Question: I have a query which displays information from a table like this.
'''
SELECT tag.label, inputs.input_raw, inputs.unix_timestamp, tag.inverted FROM inputs
JOIN tag
ON tag.tag_id = inputs.tag_id
WHERE (inputs.tag_id = 92084)
AND (inputs.date_time > dateadd(day,-1,getdate()))
ORDER BY date_time DESC
'''

I would like to write a query which would do two things.
I need a count of every time input_raw switches from '0' to '1'.
I also need a total time of the pump running, using the unix_timestamp ie. when the input_raw = 1.
Does anyone have any ideas.
I would settle for an algorithm to use php to get the results I need but I've hit a brick wall and haven't been able to figure it out.
Thanks
EDIT: The table also contains a date_time field which matches the value of the unix_timestamp if there is a date_time method that can be used>
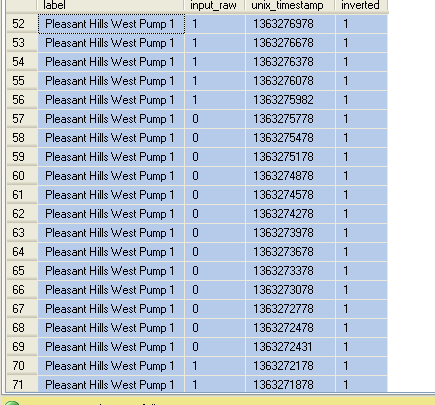
Answer: You want to use the 'Lead' or'Lag' function to compare the current result with either the previous or next. These functions, however, are introduced in SQL Server 2012.
With the help of <URL> that counts every change from 0 to 1.
'''
;WITH x AS
(
SELECT
1 AS ldOffset, -- equiv to 2nd param of LEAD
1 AS lgOffset, -- equiv to 2nd param of LAG
NULL AS ldDefVal, -- equiv to 3rd param of LEAD
NULL AS lgDefVal, -- equiv to 3rd param of LAG
ROW_NUMBER() OVER (ORDER BY unix_timestamp) AS row,
label,
input_raw,
unix_timestamp,
inverted
FROM inputs
)
SELECT
COUNT(1)
FROM x
LEFT OUTER JOIN x AS xLg
ON x.row = xLg.row + x.lgOffset
WHERE xLg.input_raw = 0 AND x.input_raw = 1;
'''
You can use the same 'Lag' function to calculate the difference between the current timestamp and the previous timestamp.
<URL> should show how to get the total time the pump is running (you'll have to define 'running' yourself. This query now assumes that going from 0 to 1 or staying 1 is running. You should also double check my timestamp calculations cause I've never used unix timestamps before.
'''
;WITH x AS
(
SELECT
1 AS ldOffset, -- equiv to 2nd param of LEAD
1 AS lgOffset, -- equiv to 2nd param of LAG
NULL AS ldDefVal, -- equiv to 3rd param of LEAD
NULL AS lgDefVal, -- equiv to 3rd param of LAG
ROW_NUMBER() OVER (ORDER BY unix_timestamp) AS row,
label,
input_raw,
unix_timestamp,
inverted
FROM inputs
)
SELECT
SUM(DATEDIFF(mi,
DATEADD(ss, xLg.unix_timestamp,'01/01/1970'),
DATEADD(ss, x.unix_timestamp,'01/01/1970')))
FROM x
LEFT OUTER JOIN x AS xLg
ON x.row = xLg.row + x.lgOffset
WHERE
(xLg.input_raw = 0 AND x.input_raw = 1)
OR
(xLg.input_raw = 1 AND x.input_raw = 1);
'''
I guess the easiest way to check for inverted is the change the 'WHERE'clause to something like:
'''
WHERE
(x.inverted = 1 AND xLg.input_raw = 0 AND x.input_raw = 1)
OR
(x.inverted = 0 AND xLg.input_raw = 1 AND x.input_raw = 0)
'''